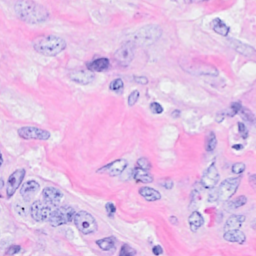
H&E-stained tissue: Breast